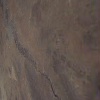
Label: land